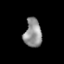
Tissue: lung
Cell type: Others
Senescence score: 0.198
Nuclear area (px): 494
Mean DAPI intensity: 144.609